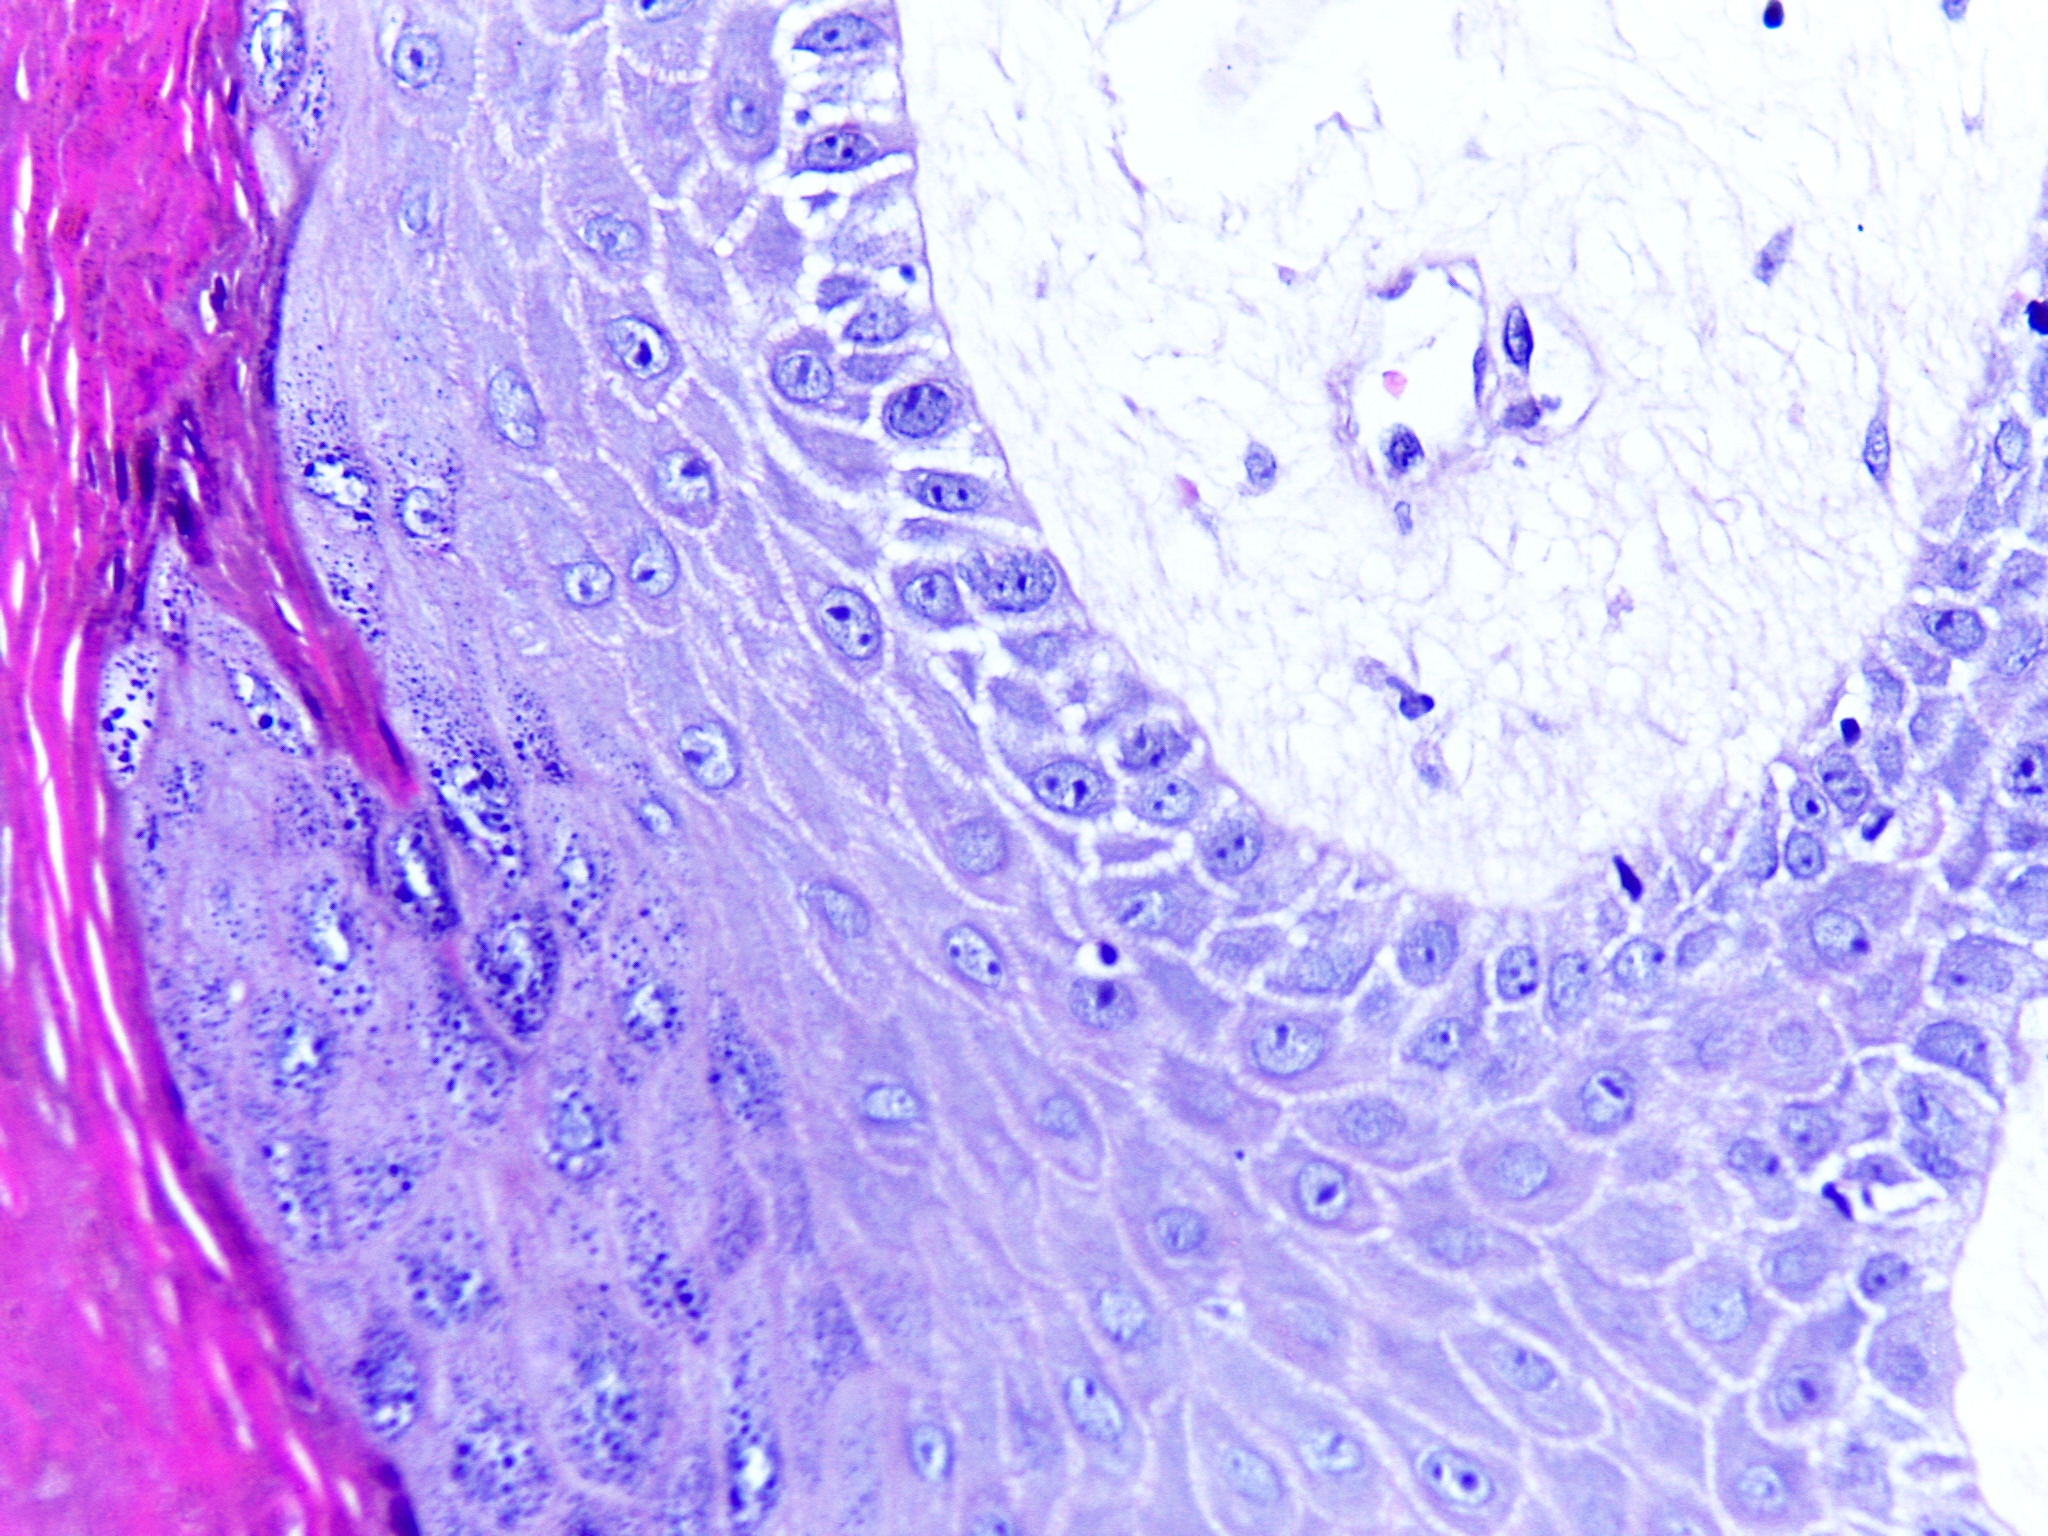
Diagnosis: OSCC